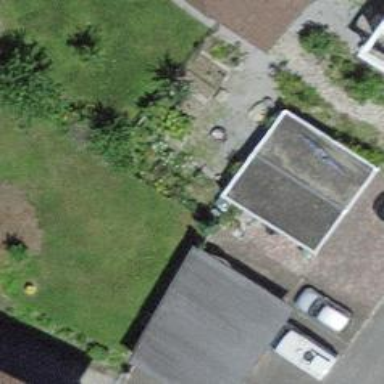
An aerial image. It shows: Garage.